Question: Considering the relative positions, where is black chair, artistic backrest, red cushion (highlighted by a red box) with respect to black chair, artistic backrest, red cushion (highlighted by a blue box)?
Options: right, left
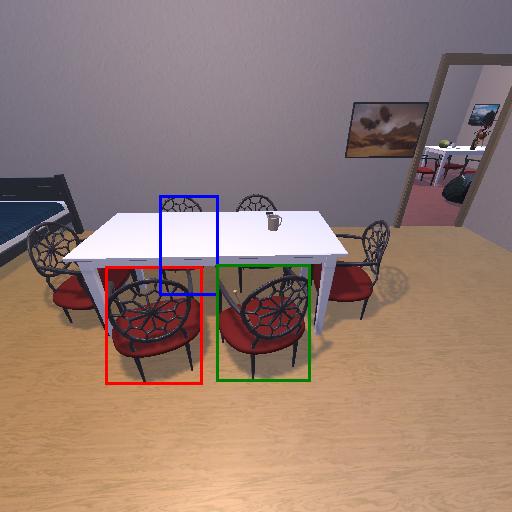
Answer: right